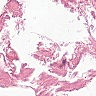
Metastatic tissue present: no